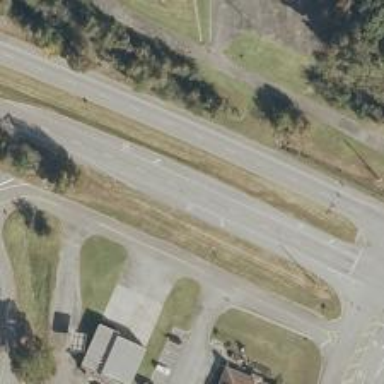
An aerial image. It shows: Primary highway with asphalt surface and dual carriageway.